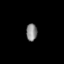
Tissue: lung
Cell type: Epithelial cells
Senescence score: 0.2311
Nuclear area (px): 186
Mean DAPI intensity: 135.645